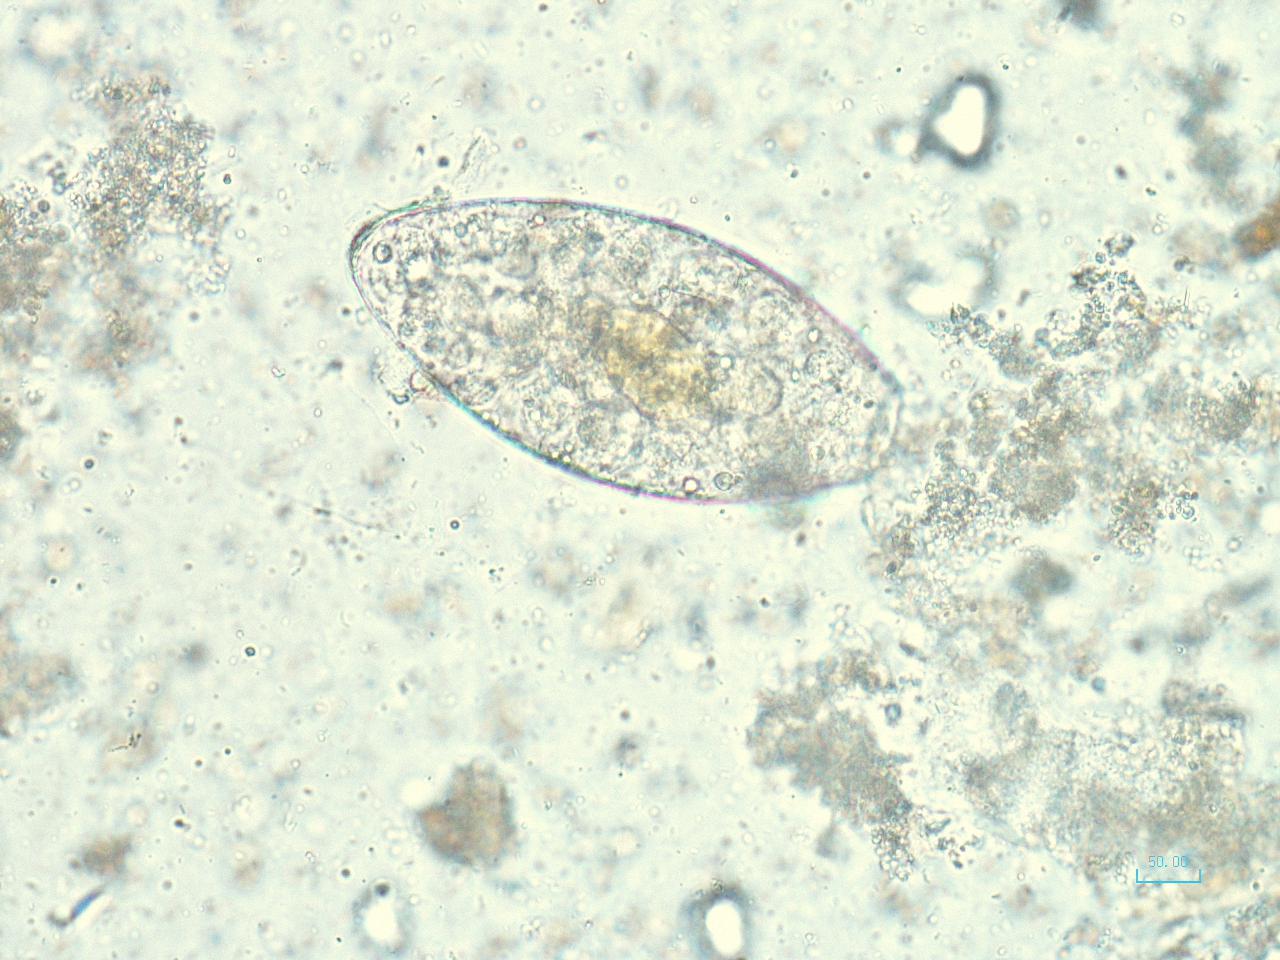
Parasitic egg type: Fasciolopsis buski